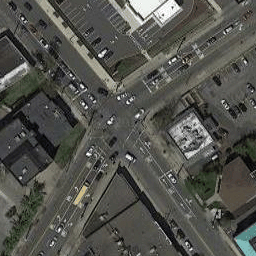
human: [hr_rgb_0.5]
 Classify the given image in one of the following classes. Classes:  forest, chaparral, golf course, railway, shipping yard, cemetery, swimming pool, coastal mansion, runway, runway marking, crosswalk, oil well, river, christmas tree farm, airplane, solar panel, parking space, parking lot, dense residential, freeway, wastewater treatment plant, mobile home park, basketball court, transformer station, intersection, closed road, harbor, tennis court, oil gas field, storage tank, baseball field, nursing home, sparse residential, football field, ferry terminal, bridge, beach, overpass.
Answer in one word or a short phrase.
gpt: intersection